Question: I have a default asp.net MVC project and it perfroms a 302[Found] redirect with my auth cookie and then I can see a request to the root for what seems to be no reason. I would have thought all that was needed was a single request but you can see from fiddler I have which is confusing. Can anyone explain why the second request has to happen is this something I should disable?

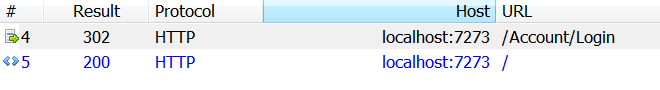
Answer: In order for you to be logged in, ASP.NET needs to drop a cookie on your machine. To do this, it must send the cookie in the response. In order for that cookie to be used on subsequent requests, it must be sent on the following request.
A 302 redirect provides a nice way for this to happen. The server issues the 302 redirect, sending the cookie to the browser along the way. The browser responds by issuing another request to the redirected resource, which this time includes the cookie required to ensure the user is Authenticated.